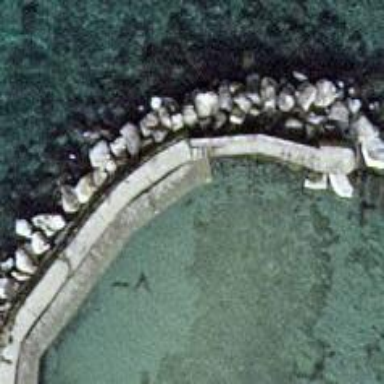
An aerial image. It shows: Breakwater structure.